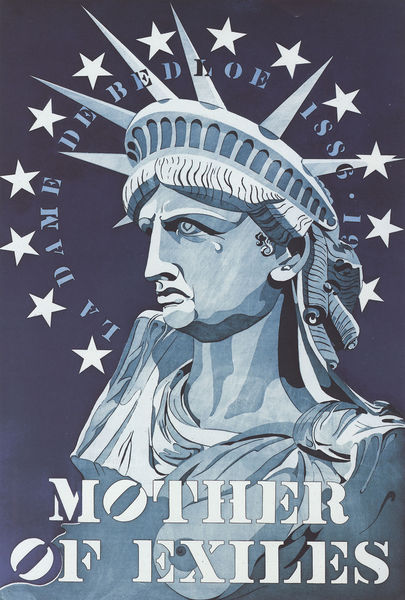
Titel: Mother of Exiles
Künstler: Robert Indiana
Institution: Courtesy: Vinalhaven Press
Schlagwörter: mann, busen, frau, mund, nase, ohr, dame, mutter, krone, locken, traurig, statue, graphik, amerika, strahlen, druck, druckgraphik, sterne, plakat, kranz, zacken, freiheit, wut, auswanderer, dornenkrone, strahlenkranz, stacheln, träne, freiheitsstatue, immigranten, bitter, immigtranten, mother, exiles